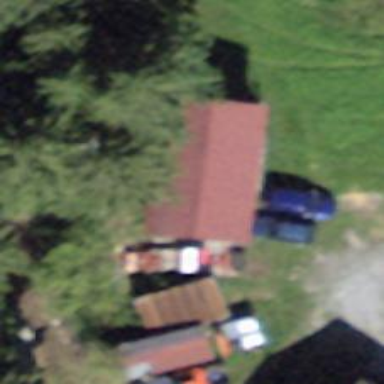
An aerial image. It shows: Hut.